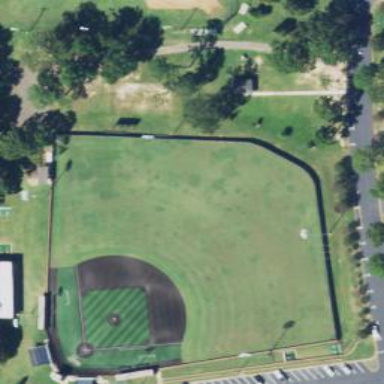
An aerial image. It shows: Chain-link fence surrounds baseball pitch as barrier.